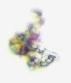
Label: Detritus